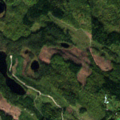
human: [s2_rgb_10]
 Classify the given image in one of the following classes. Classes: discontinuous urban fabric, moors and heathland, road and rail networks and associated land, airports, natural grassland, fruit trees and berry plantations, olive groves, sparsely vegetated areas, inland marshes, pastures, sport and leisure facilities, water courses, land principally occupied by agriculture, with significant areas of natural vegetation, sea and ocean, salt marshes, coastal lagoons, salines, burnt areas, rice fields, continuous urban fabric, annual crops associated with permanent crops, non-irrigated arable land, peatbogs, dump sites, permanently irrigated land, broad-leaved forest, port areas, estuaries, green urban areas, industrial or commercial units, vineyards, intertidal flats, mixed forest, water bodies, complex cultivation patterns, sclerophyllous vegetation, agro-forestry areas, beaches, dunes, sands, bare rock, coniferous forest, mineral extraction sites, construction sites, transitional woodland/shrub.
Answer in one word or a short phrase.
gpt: land principally occupied by agriculture, with significant areas of natural vegetation, coniferous forest, mixed forest, transitional woodland/shrub